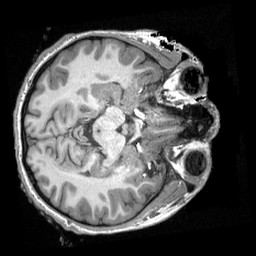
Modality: T1w
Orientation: axial
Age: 19
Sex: female